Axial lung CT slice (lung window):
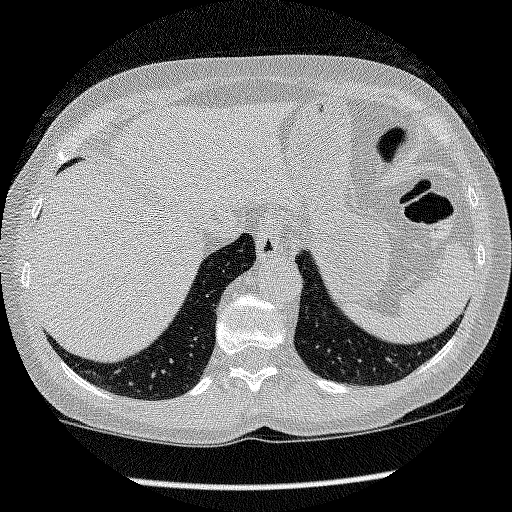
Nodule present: no